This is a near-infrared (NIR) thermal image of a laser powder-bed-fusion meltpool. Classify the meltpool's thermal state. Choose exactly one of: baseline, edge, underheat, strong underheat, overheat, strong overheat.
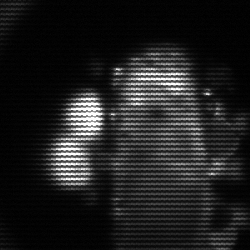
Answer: strong underheat